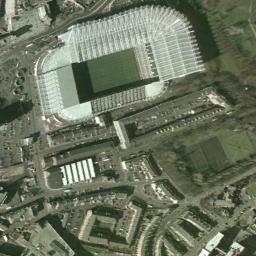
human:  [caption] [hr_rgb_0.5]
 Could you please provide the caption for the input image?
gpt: The square stadium is built next to the building, Next to the lawn .

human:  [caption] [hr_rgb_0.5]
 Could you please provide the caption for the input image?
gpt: This stadium has a row of white signs on each side .

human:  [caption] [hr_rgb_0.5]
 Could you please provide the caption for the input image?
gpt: The stadium is on the grass next to some buildings .

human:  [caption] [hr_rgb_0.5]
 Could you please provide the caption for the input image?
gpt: Many buildings of different shapes are beside the stadium .

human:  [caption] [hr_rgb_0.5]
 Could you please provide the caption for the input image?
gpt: There are some buildings beside the stadium .